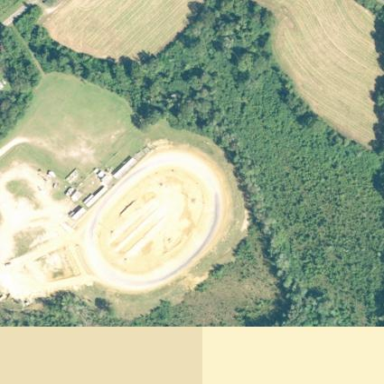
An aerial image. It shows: Raceway road.